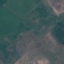
Label: Pasture